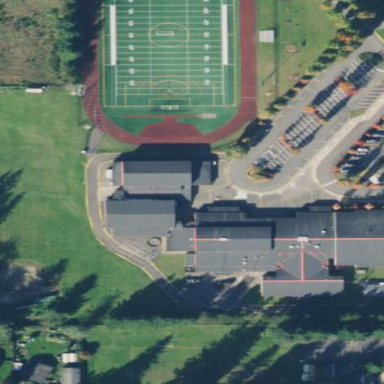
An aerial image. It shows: School with the landuse designated as school.